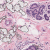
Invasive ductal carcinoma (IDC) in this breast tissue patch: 0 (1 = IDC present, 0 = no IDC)